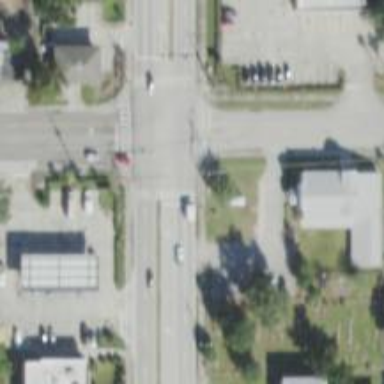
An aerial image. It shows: Crossing road.